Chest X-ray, AP view. Patient: 24 years old, sex M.
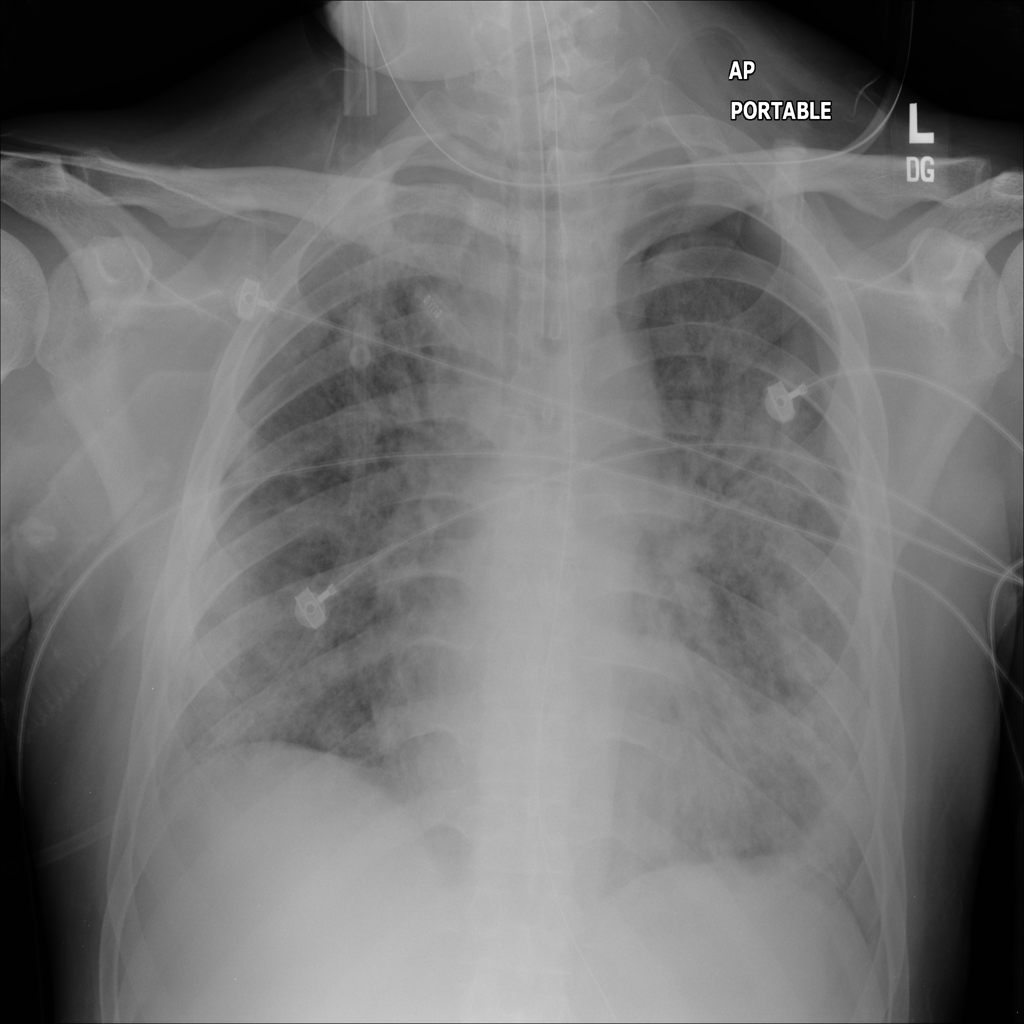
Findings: Pneumothorax